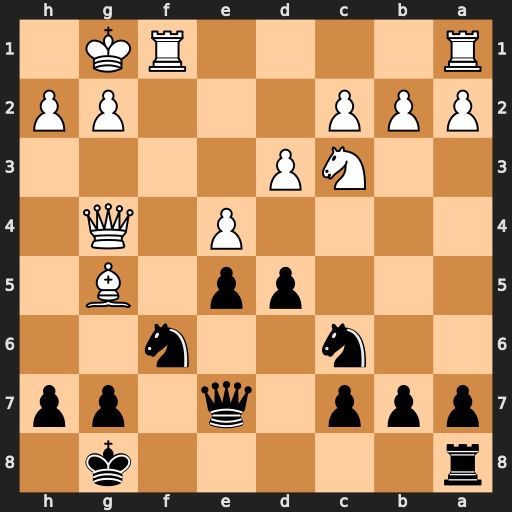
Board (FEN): r5k1/ppp1q1pp/2n2n2/3pp1B1/4P1Q1/2NP4/PPP3PP/R4RK1
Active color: b
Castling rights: -
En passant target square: -
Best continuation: Qc5+ Kh1 Nxg4